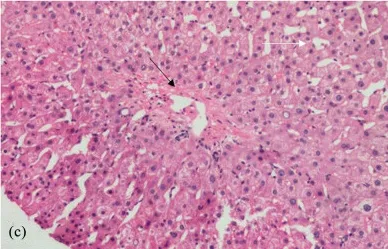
CT and pathological features in case 3. (c) Histopathology results show central vein fibrosis (black arrow), absence of peripheral hepatocytes, infiltration of inflammatory cells, and hepatic sinusoidal dilatation (white arrows) (HE staining, 20 x 10).
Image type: pathology (h&e)